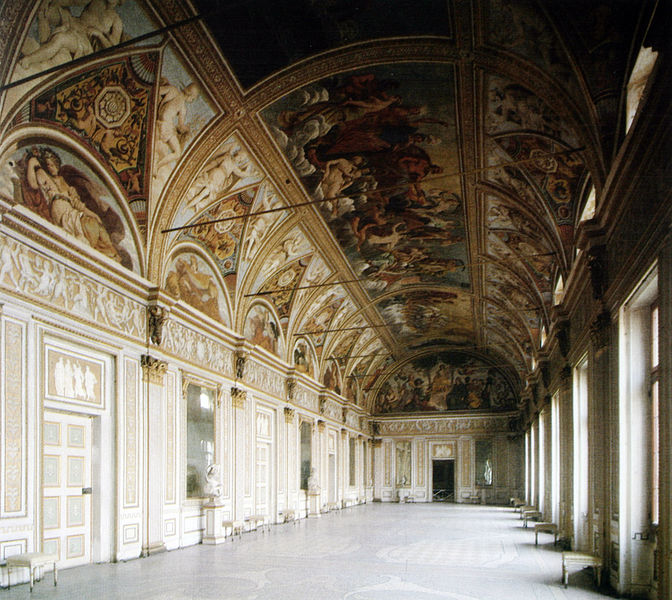
Titel: Spiegelsaal, Sala degli Specchi
Künstler: Antonio Maria Viani
Standort: Mantua
Institution: Palazzo Ducale
Schlagwörter: gemälde, himmel, nackt, schatten, weiß, dreieck, frauen, menschen, fenster, licht, pfeiler, raum, stuhl, stühle, stützen, säule, tür, schloss, leute, architektur, barock, rahmen, spiegel, gold, decke, personen, renaissance, relief, bilder, bogen, türen, farbe, pilaster, rand, saal, figuren, rundbogen, dekor, ornamente, verzierung, stuck, lichteinfall, galerie, gruppen, halle, foto, fotografie, bögen, gang, gewölbe, stangen, palast, flur, malen, zwickel, bänke, portal, skulpturen, quader, residenz, götter, rundbögen, fresken, konsole, heilige, deckengemälde, fresko, museum, gan, borde, bemalung, verstrebungen, szenen, streben, mäander, tonne, öffnungen, nischen, versailles, michelangelo, deckenmalerei, tonnengewölbe, fensterfront, eisenstangen, ballsaal, runfbogen, ganz, spiegelsaal, deckengewölbe, korridor, gemmen, tympana, frabfoto, lichet, gesichert, nster, verstrebt, stngen, vertrebung